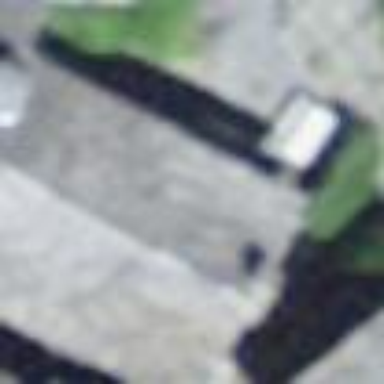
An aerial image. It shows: Building with grey gabled roof.